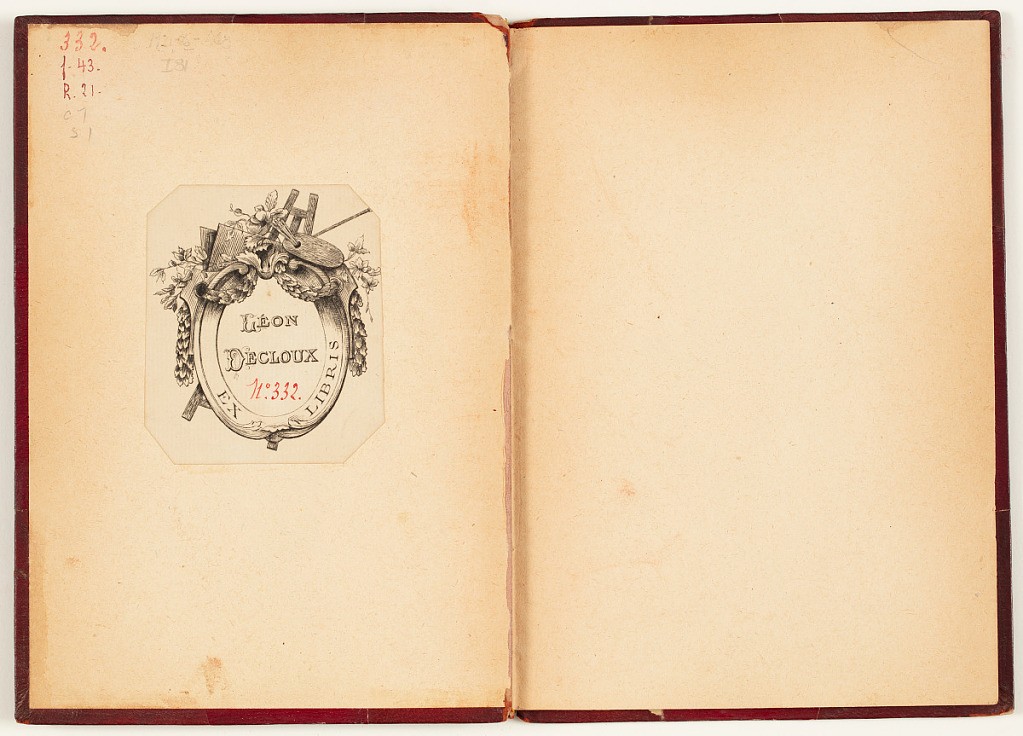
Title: Recueil de Vases Dessiné et Gravé par C. Dupuis Architecte a Versailles
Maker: Charles Dupuis, French, active 1760 – 1791
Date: ca. 1763
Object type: Album
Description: An album containing a series of vase designs featuring neoclassical motifs - bucrania (ox skulls), mythological creatures, fluting, and festoons of leaves. Some of the plates are numbered.